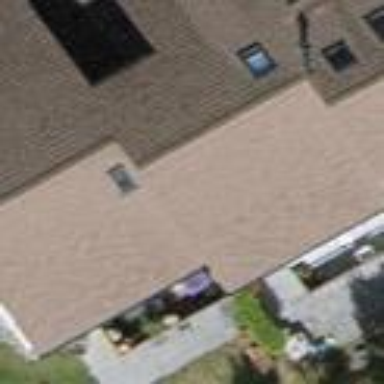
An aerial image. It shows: Terrace building.